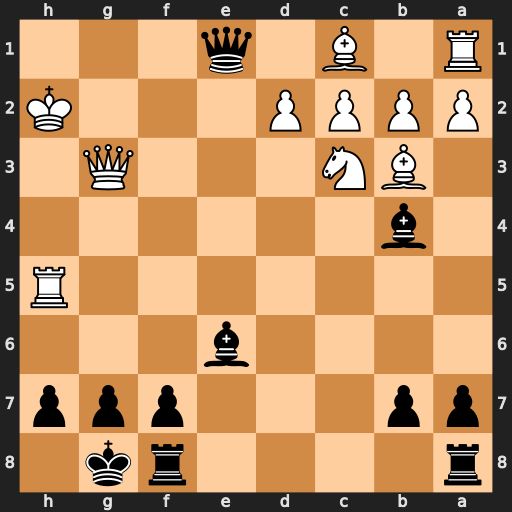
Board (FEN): r4rk1/pp3ppp/4b3/7R/1b6/1BN3Q1/PPPP3K/R1B1q3
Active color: b
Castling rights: -
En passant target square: -
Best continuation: Bd6 Qxd6 Qf2+